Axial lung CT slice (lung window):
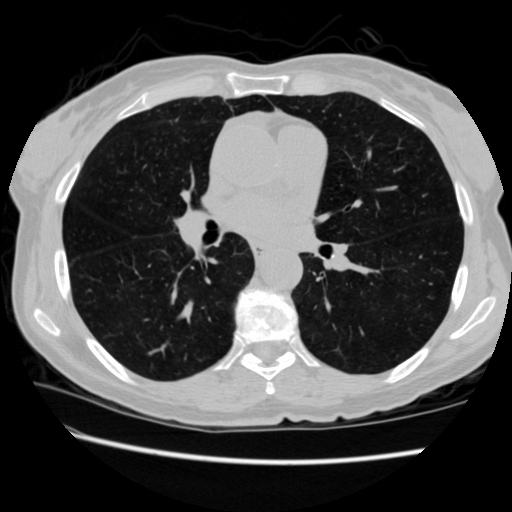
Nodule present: no